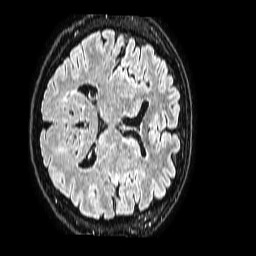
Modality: FLAIR
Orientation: axial
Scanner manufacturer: philips
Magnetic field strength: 1.5 T
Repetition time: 4.8 s
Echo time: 0.3 s